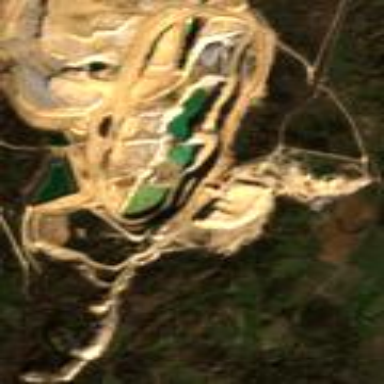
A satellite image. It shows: Quarry area.